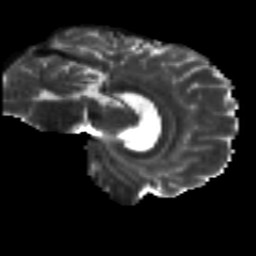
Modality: T2w
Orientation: sagittal
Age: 34
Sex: male
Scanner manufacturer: siemens
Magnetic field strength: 3 T
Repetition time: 8.8 s
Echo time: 0.085 s